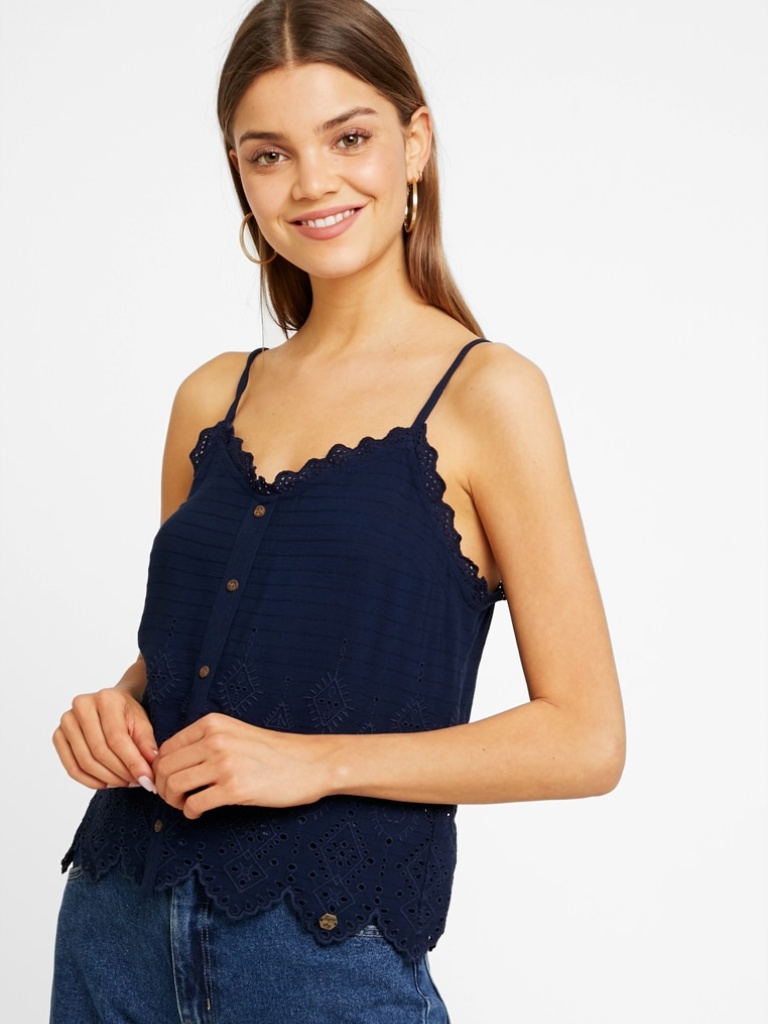
lace relaxed sleeveless hip length Untucked v-neck blouse